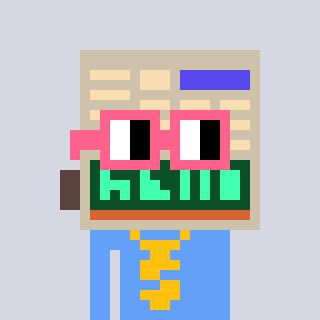
a pixel art character with square pink glasses, a calculator-shaped head and a blue-colored body on a cool background